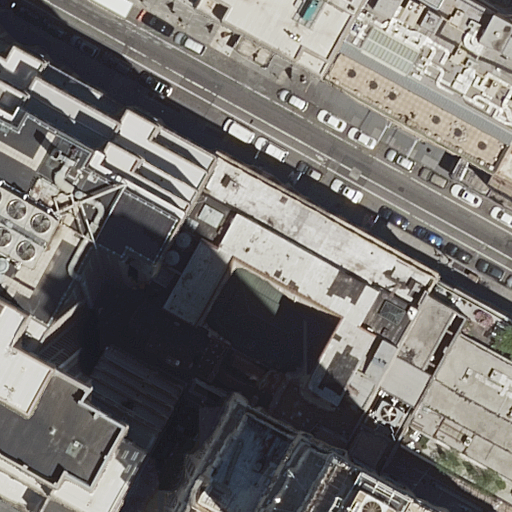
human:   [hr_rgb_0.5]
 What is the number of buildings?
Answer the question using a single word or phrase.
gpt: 6

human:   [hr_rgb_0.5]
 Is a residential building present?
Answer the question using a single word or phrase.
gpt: yes

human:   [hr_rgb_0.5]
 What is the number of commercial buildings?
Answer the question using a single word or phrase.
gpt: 2

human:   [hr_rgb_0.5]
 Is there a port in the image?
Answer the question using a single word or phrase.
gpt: no

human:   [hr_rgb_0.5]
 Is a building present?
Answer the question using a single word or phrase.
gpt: yes

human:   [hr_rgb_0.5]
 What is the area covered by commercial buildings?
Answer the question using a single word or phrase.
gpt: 2705m2

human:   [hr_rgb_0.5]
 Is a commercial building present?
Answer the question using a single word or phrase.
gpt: yes

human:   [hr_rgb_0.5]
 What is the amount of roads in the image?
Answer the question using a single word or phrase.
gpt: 1

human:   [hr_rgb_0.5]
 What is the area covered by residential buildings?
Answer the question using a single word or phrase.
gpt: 3219m2

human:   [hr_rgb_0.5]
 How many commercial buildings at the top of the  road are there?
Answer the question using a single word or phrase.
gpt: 0

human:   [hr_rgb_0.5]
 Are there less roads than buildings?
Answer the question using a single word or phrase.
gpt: yes

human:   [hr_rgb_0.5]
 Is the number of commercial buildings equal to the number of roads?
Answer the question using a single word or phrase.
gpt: no

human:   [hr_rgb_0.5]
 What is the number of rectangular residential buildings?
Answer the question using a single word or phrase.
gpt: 2

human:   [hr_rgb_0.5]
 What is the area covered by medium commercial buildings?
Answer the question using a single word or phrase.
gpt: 0m2

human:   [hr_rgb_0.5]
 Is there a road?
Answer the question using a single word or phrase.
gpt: yes

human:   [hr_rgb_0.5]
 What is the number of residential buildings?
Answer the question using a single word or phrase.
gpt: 4

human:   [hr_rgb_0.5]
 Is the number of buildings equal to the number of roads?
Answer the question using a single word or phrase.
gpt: no

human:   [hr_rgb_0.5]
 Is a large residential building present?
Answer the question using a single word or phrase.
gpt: yes

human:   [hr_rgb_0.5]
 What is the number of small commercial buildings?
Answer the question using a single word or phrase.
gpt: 1

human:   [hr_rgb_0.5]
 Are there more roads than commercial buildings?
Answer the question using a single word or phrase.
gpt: no

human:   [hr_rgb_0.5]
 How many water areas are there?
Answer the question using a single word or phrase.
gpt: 0

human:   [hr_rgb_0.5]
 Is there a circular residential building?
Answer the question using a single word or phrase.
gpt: no

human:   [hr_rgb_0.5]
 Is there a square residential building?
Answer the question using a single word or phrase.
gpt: no

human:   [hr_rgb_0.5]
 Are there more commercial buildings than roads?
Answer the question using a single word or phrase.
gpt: yes

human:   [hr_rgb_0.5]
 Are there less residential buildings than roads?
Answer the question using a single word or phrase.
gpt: no

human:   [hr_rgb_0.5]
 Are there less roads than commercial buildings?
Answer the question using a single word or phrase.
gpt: yes

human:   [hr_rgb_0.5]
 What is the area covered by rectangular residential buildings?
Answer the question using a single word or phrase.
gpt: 922m2

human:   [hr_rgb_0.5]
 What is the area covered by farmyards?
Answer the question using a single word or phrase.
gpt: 0m2

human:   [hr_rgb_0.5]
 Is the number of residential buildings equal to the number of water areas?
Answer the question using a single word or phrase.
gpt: no

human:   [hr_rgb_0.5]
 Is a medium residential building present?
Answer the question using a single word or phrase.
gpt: yes

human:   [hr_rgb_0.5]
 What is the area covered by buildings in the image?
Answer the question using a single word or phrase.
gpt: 5924m2

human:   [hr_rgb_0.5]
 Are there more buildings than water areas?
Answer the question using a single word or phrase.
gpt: yes

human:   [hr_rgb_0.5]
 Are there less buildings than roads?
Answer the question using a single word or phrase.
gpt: no

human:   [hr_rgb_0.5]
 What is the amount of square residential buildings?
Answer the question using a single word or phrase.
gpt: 0

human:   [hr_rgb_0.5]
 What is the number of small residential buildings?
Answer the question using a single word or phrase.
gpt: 0

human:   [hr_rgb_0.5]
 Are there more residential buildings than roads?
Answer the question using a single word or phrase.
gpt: yes

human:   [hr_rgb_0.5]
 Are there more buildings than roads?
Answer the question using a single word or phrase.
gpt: yes

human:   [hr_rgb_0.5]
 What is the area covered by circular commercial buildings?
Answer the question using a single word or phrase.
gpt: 0m2

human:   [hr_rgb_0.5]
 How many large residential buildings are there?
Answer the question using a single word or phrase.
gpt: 2

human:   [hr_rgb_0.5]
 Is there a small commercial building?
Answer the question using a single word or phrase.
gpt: yes

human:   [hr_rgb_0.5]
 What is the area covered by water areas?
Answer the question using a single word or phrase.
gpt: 0m2

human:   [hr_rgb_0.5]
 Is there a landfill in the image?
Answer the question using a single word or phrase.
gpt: no

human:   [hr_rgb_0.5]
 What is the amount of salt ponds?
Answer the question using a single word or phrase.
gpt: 0

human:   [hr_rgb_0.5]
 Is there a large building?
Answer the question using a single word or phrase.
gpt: yes

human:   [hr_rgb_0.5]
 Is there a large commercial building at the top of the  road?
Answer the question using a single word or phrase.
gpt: no

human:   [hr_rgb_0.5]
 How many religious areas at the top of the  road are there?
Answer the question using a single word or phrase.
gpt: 0

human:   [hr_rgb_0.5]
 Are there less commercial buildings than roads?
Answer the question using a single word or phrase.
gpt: no

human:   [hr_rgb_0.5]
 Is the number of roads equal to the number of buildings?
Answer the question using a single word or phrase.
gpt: no

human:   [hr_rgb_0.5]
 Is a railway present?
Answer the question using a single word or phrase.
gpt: no

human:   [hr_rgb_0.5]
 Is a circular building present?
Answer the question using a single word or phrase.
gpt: no

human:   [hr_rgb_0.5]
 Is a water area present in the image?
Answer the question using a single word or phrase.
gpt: no

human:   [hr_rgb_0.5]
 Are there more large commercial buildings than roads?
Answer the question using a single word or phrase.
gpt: no

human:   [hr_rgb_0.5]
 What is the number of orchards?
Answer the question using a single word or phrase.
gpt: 0

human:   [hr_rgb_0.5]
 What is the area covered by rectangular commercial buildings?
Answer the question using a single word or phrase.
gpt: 97m2

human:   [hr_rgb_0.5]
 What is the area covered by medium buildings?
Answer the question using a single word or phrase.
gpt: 493m2

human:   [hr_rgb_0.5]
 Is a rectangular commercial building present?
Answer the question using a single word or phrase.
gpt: yes

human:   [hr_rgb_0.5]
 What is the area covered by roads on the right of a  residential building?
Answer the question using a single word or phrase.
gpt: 0m2

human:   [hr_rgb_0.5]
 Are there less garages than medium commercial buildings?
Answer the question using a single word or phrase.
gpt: no

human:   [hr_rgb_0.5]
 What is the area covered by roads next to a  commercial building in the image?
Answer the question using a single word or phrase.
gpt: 0m2

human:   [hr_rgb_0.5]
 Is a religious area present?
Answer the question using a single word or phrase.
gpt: no

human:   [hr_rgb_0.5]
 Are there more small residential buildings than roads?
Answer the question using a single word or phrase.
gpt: no

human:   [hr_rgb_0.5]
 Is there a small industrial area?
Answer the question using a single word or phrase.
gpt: no

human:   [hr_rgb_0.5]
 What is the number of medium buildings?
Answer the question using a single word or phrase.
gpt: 2

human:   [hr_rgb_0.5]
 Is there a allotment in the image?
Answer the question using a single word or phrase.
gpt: no